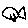
Label: fish